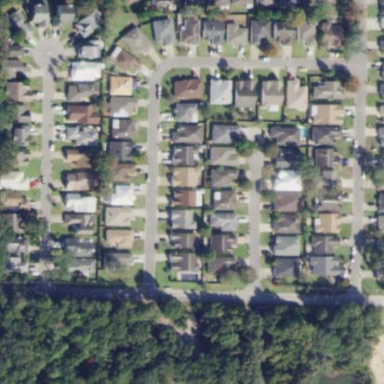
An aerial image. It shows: This residential area consists of single-family homes.